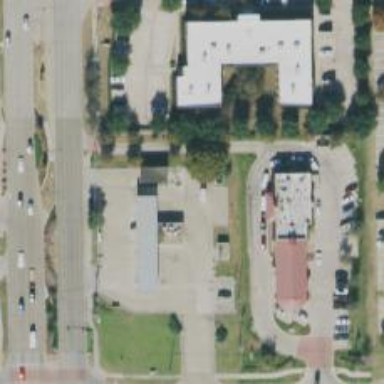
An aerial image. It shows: Convenience shop.